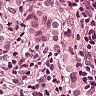
Metastatic tissue present: yes